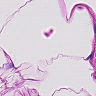
Metastatic tissue present: no